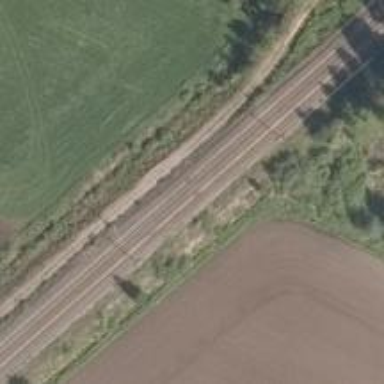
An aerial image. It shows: Railway signal with catenary mast.